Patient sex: M
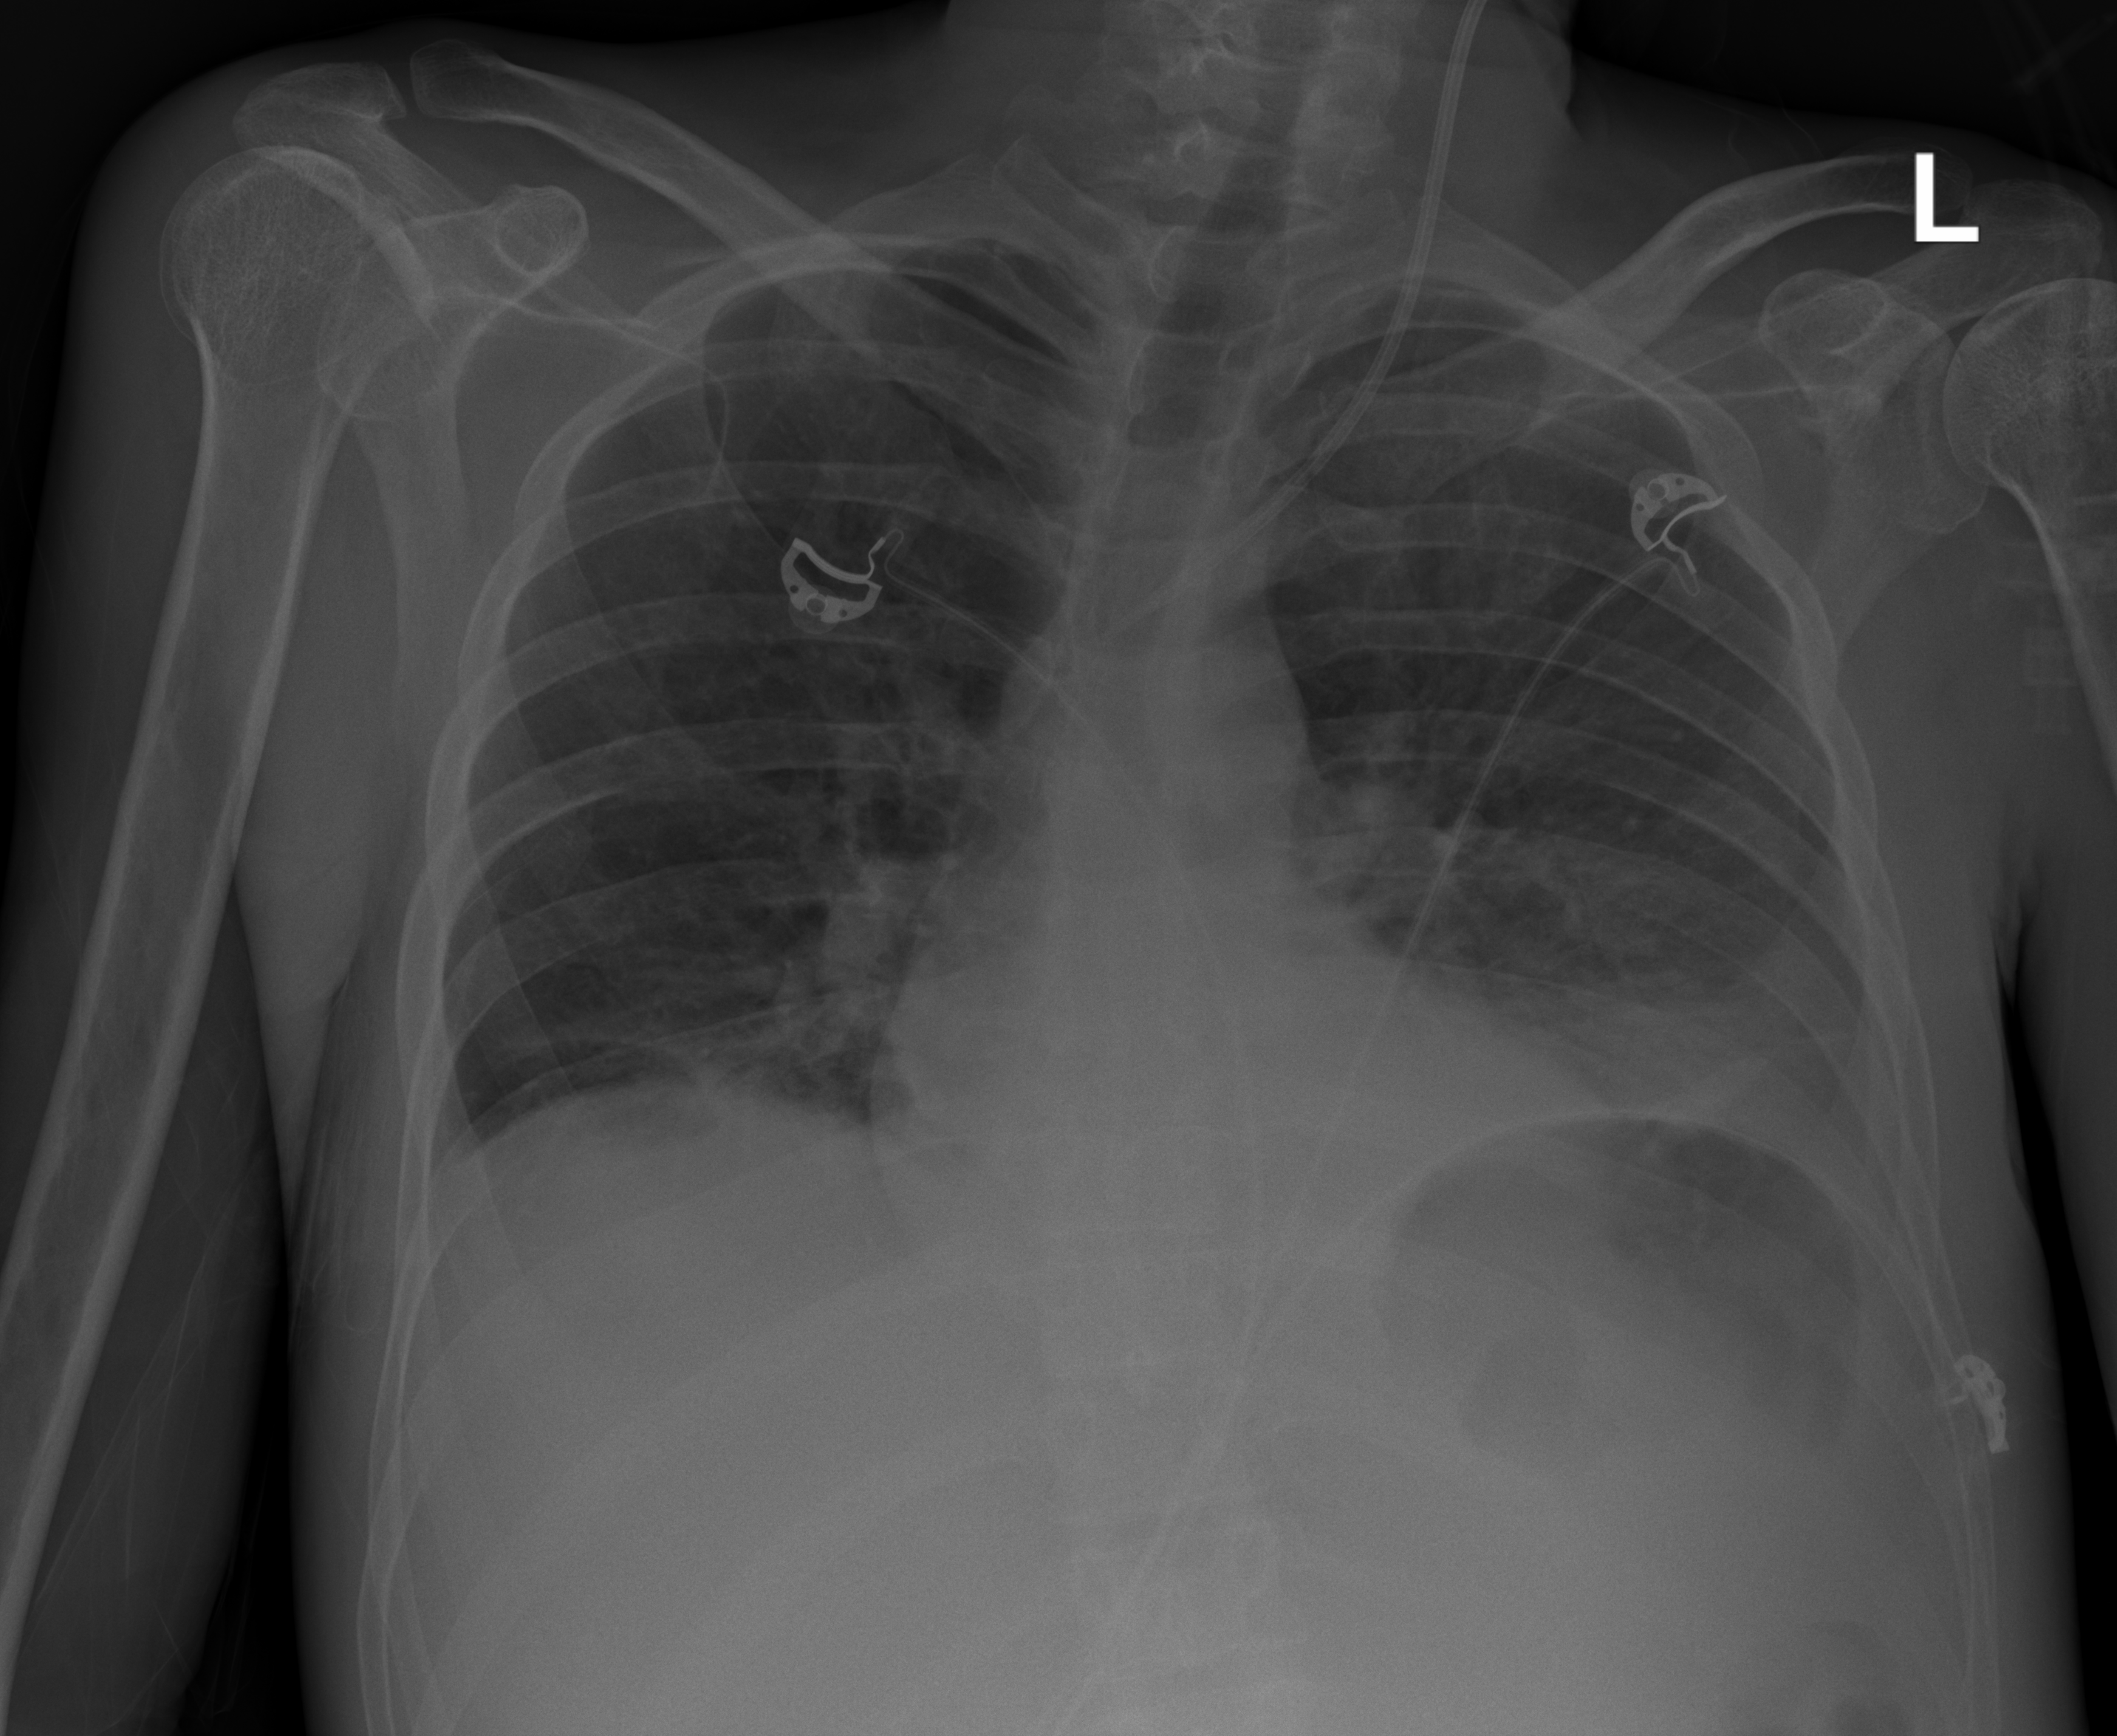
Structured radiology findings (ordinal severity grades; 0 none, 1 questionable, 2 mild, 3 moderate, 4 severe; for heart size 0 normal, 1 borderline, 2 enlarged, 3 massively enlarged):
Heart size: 0
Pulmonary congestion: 1
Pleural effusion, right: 2
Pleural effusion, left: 2
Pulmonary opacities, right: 2
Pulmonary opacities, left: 2
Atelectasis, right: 2
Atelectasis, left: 2